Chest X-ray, AP view. Patient: 66 years old, sex M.
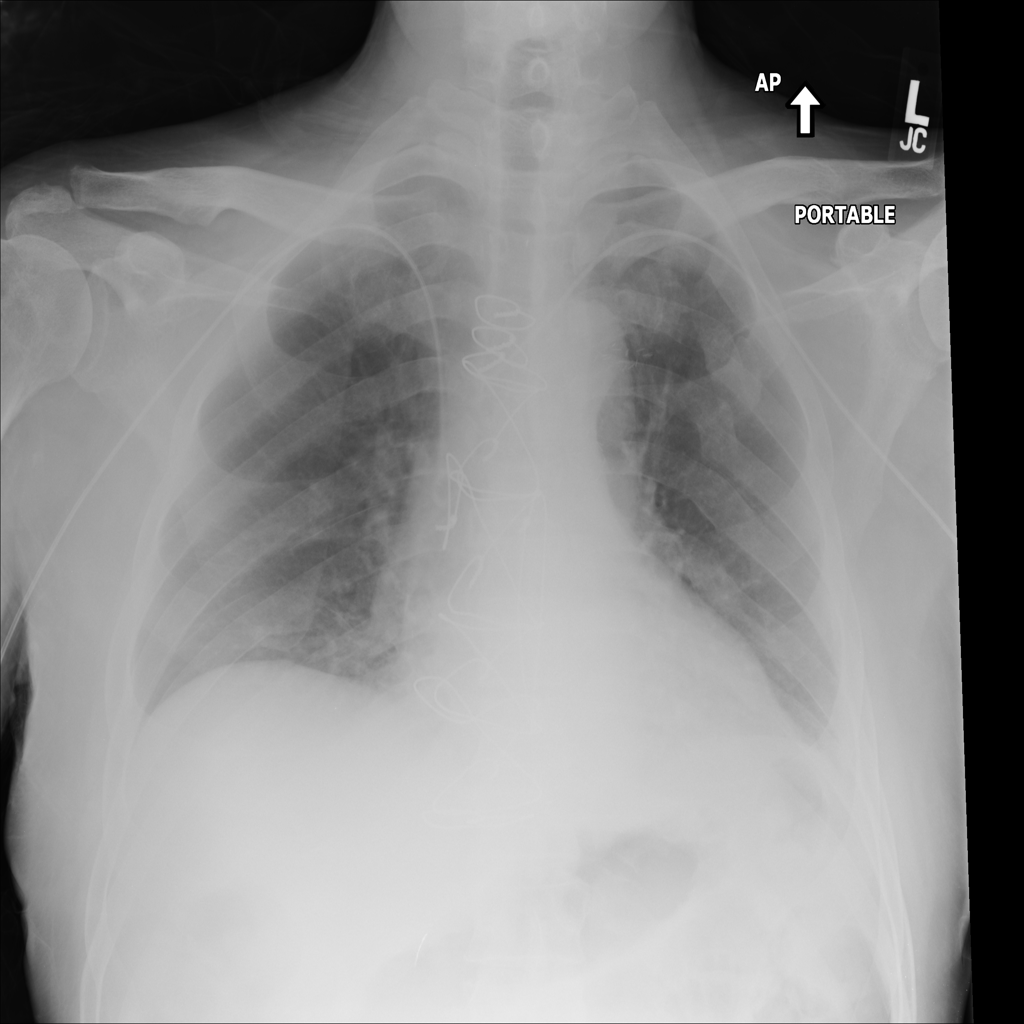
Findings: No Finding